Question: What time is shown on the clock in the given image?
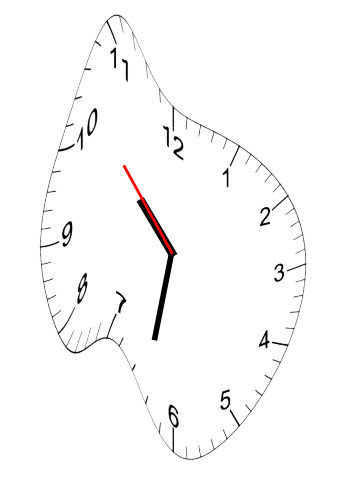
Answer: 10:31:53